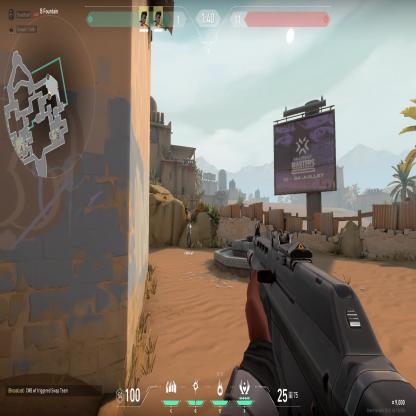
Label: teammate